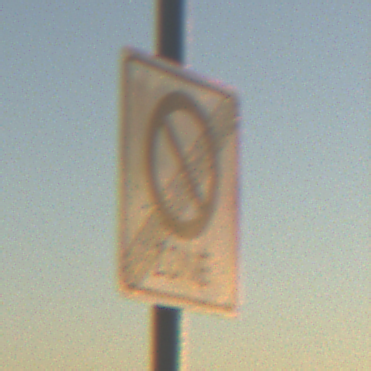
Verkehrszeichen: EndeEingeschraenktesHalteverbotZone
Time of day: SunriseSunset
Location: Outdoor (Nature)
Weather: Clear
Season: NotSpecified
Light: Natural